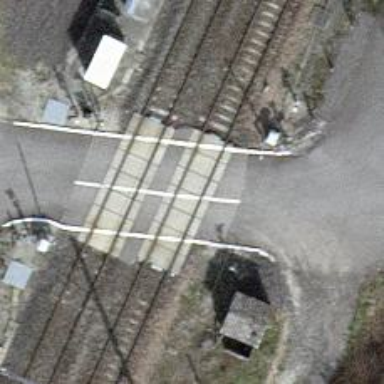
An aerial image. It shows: Railway track with contact lines for electrification.